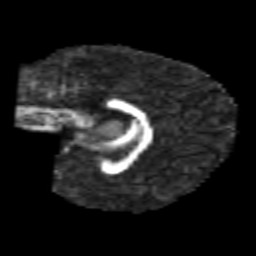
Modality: FA
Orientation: sagittal
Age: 7
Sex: male
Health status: healthy